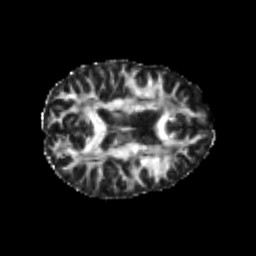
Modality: FA
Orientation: axial
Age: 24
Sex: female
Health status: healthy
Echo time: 0.074 s